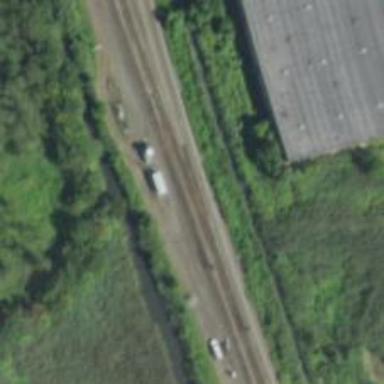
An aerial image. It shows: Junction on the railway.